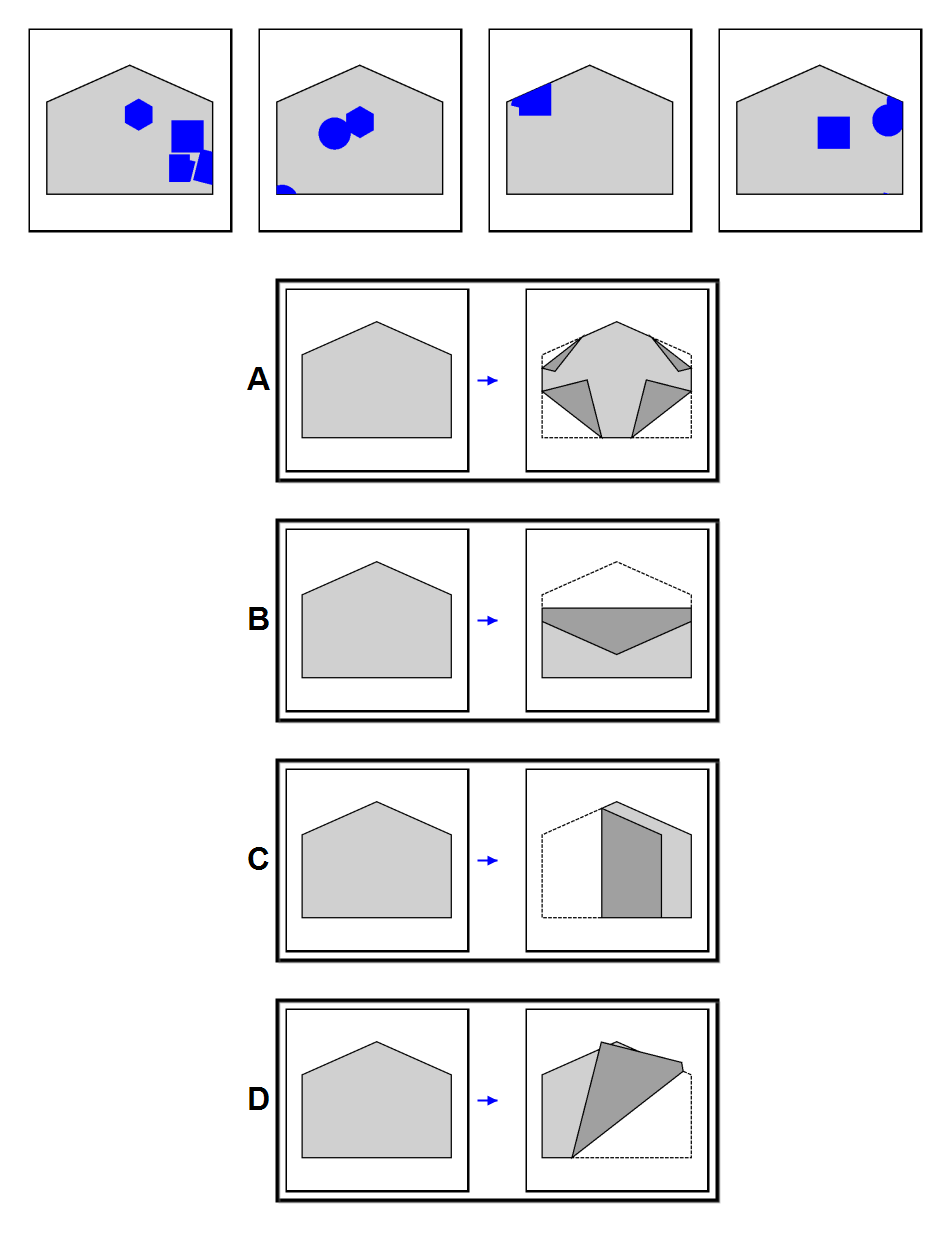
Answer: A